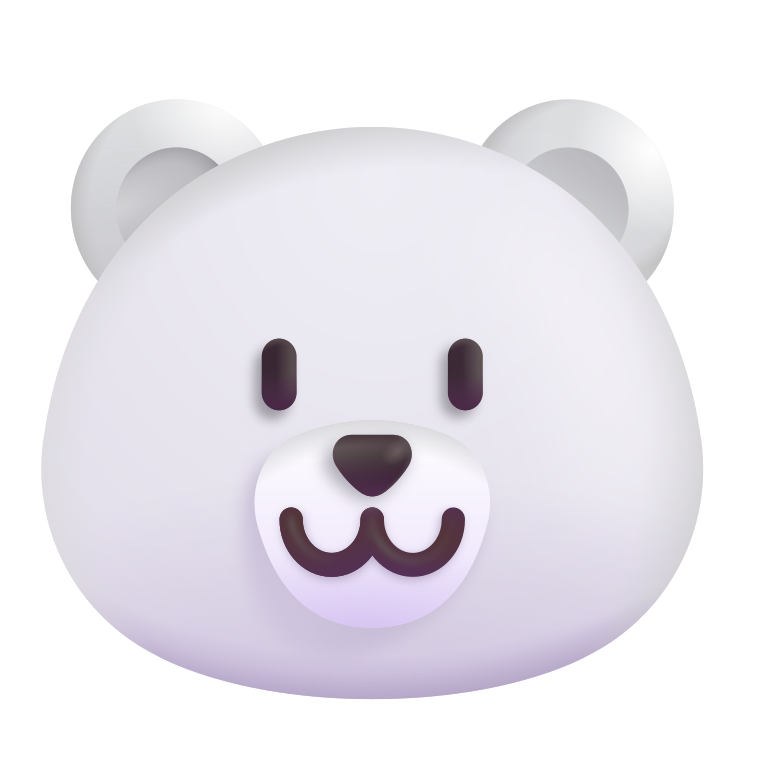
polar bear color